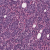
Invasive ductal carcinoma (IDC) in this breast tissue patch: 1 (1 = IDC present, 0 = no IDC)